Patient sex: M
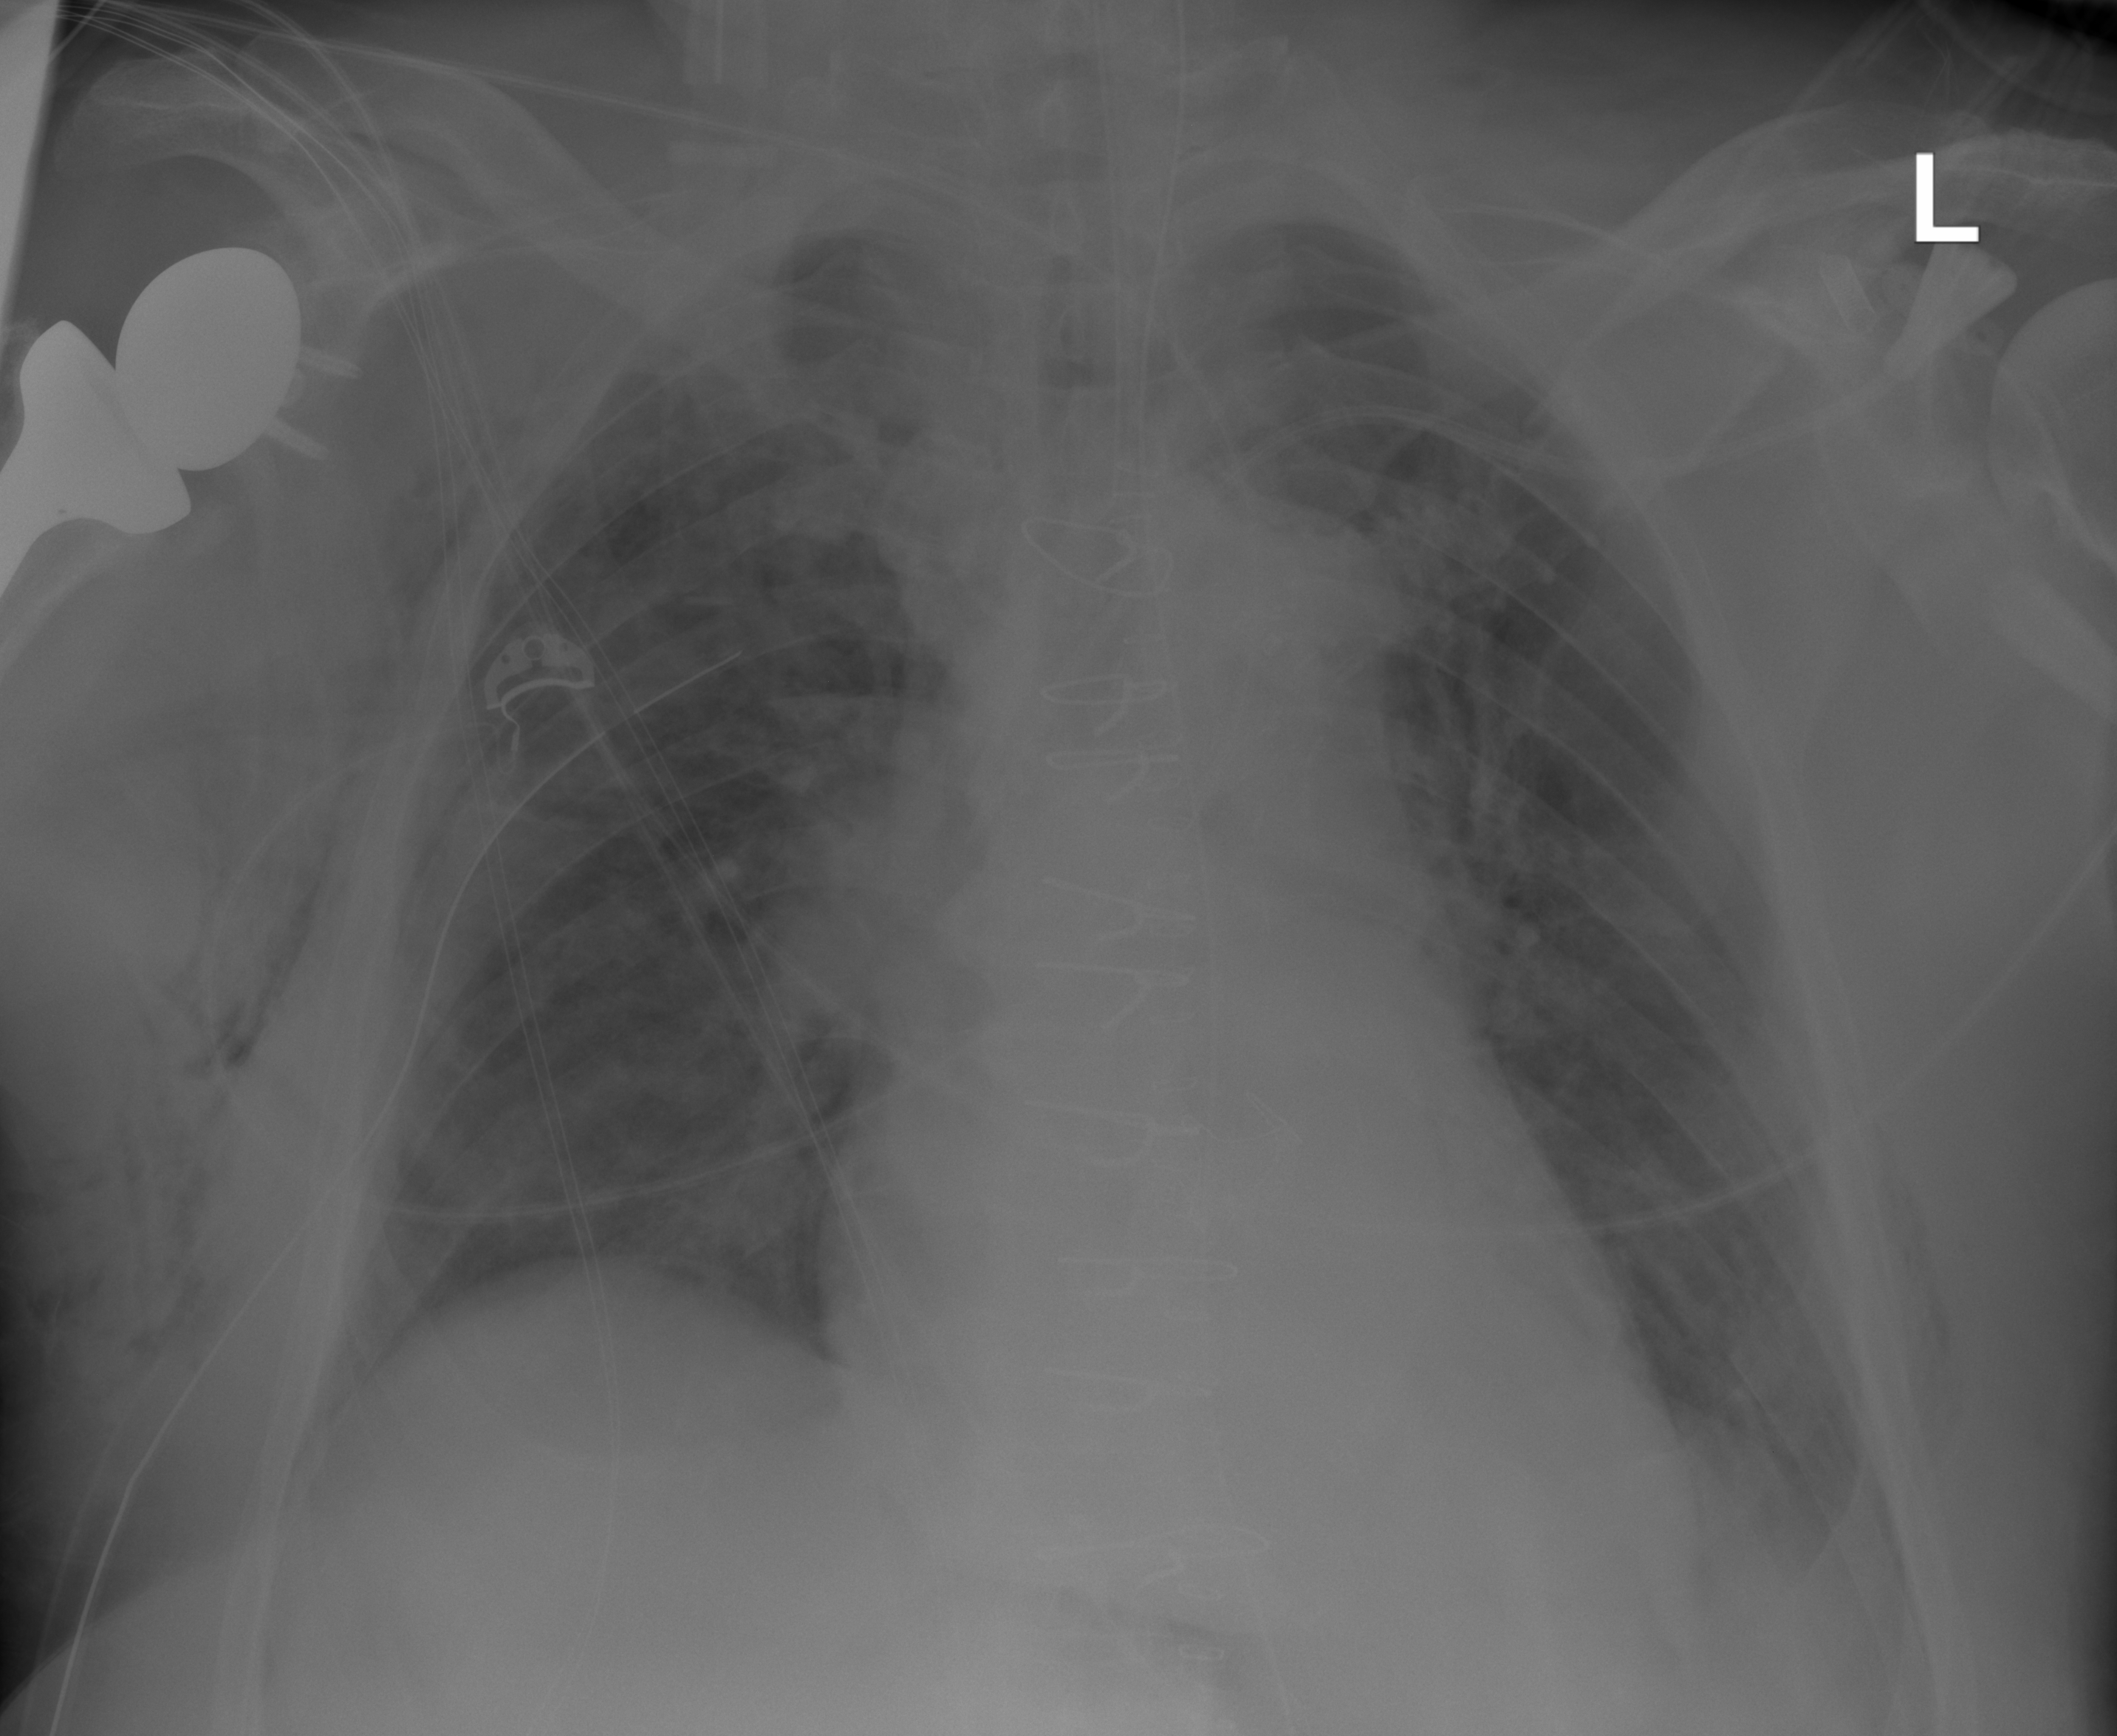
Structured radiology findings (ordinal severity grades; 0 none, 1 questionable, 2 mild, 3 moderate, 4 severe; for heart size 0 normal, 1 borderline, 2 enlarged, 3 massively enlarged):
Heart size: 2
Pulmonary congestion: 2
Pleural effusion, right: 1
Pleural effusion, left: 2
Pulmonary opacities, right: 0
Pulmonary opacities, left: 0
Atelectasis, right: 2
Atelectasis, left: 2